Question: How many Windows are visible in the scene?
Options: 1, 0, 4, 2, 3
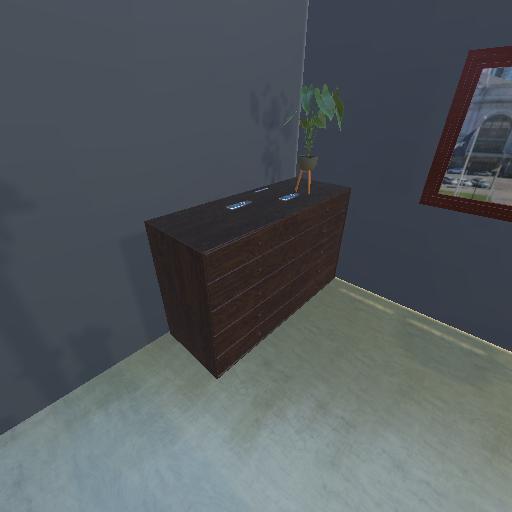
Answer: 1